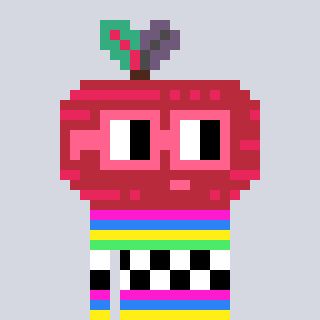
a pixel art character with square pink glasses, a beet-shaped head and a green-colored body on a cool background